Question: I am trying to draw the cos curve using javascript. I expected to see a nice cos curve going accross the webpage. like this...

I added 200 to move the curve down so I could see the whole thing. I multiply by 100 because there are no decimal places in html. If you look at the <URL> it is a mess
<URL>
'''
$(function(){
for (i=0; i<500; i++){
var el = $('<div class="dot"></div>');
var y = Math.cos(i*100) * 100 + 200;
var x = i ;
el.css({ 'left' : x+'px' , 'top':y+ 'px'});
$('#main').after(el);
}
});
'''
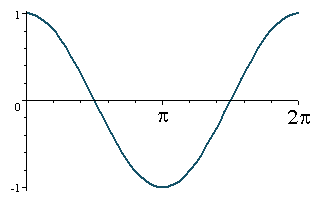
Answer: Trigonometric functions use <URL>, not degrees. To convert between degrees and radians, use the formula
'''
radians = Math.PI / 180 * degrees
'''
<URL> an updated version of the fiddle that shows something recognizable.